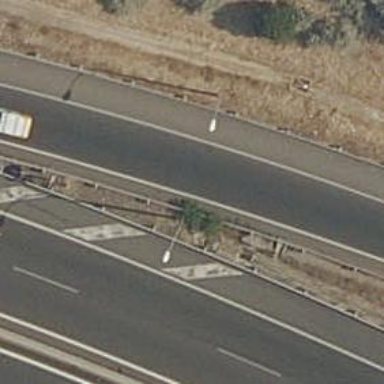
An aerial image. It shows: Motorway link.